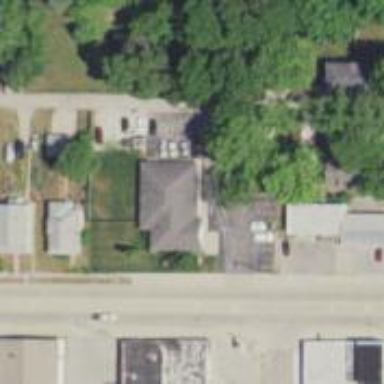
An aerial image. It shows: Veterinary facility.